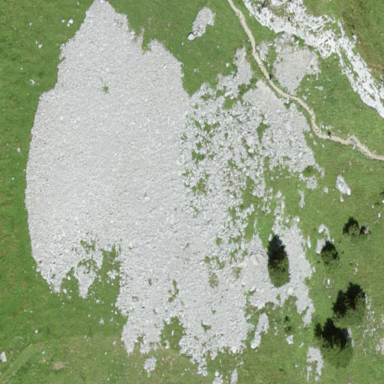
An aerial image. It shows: Natural scree.